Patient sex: M
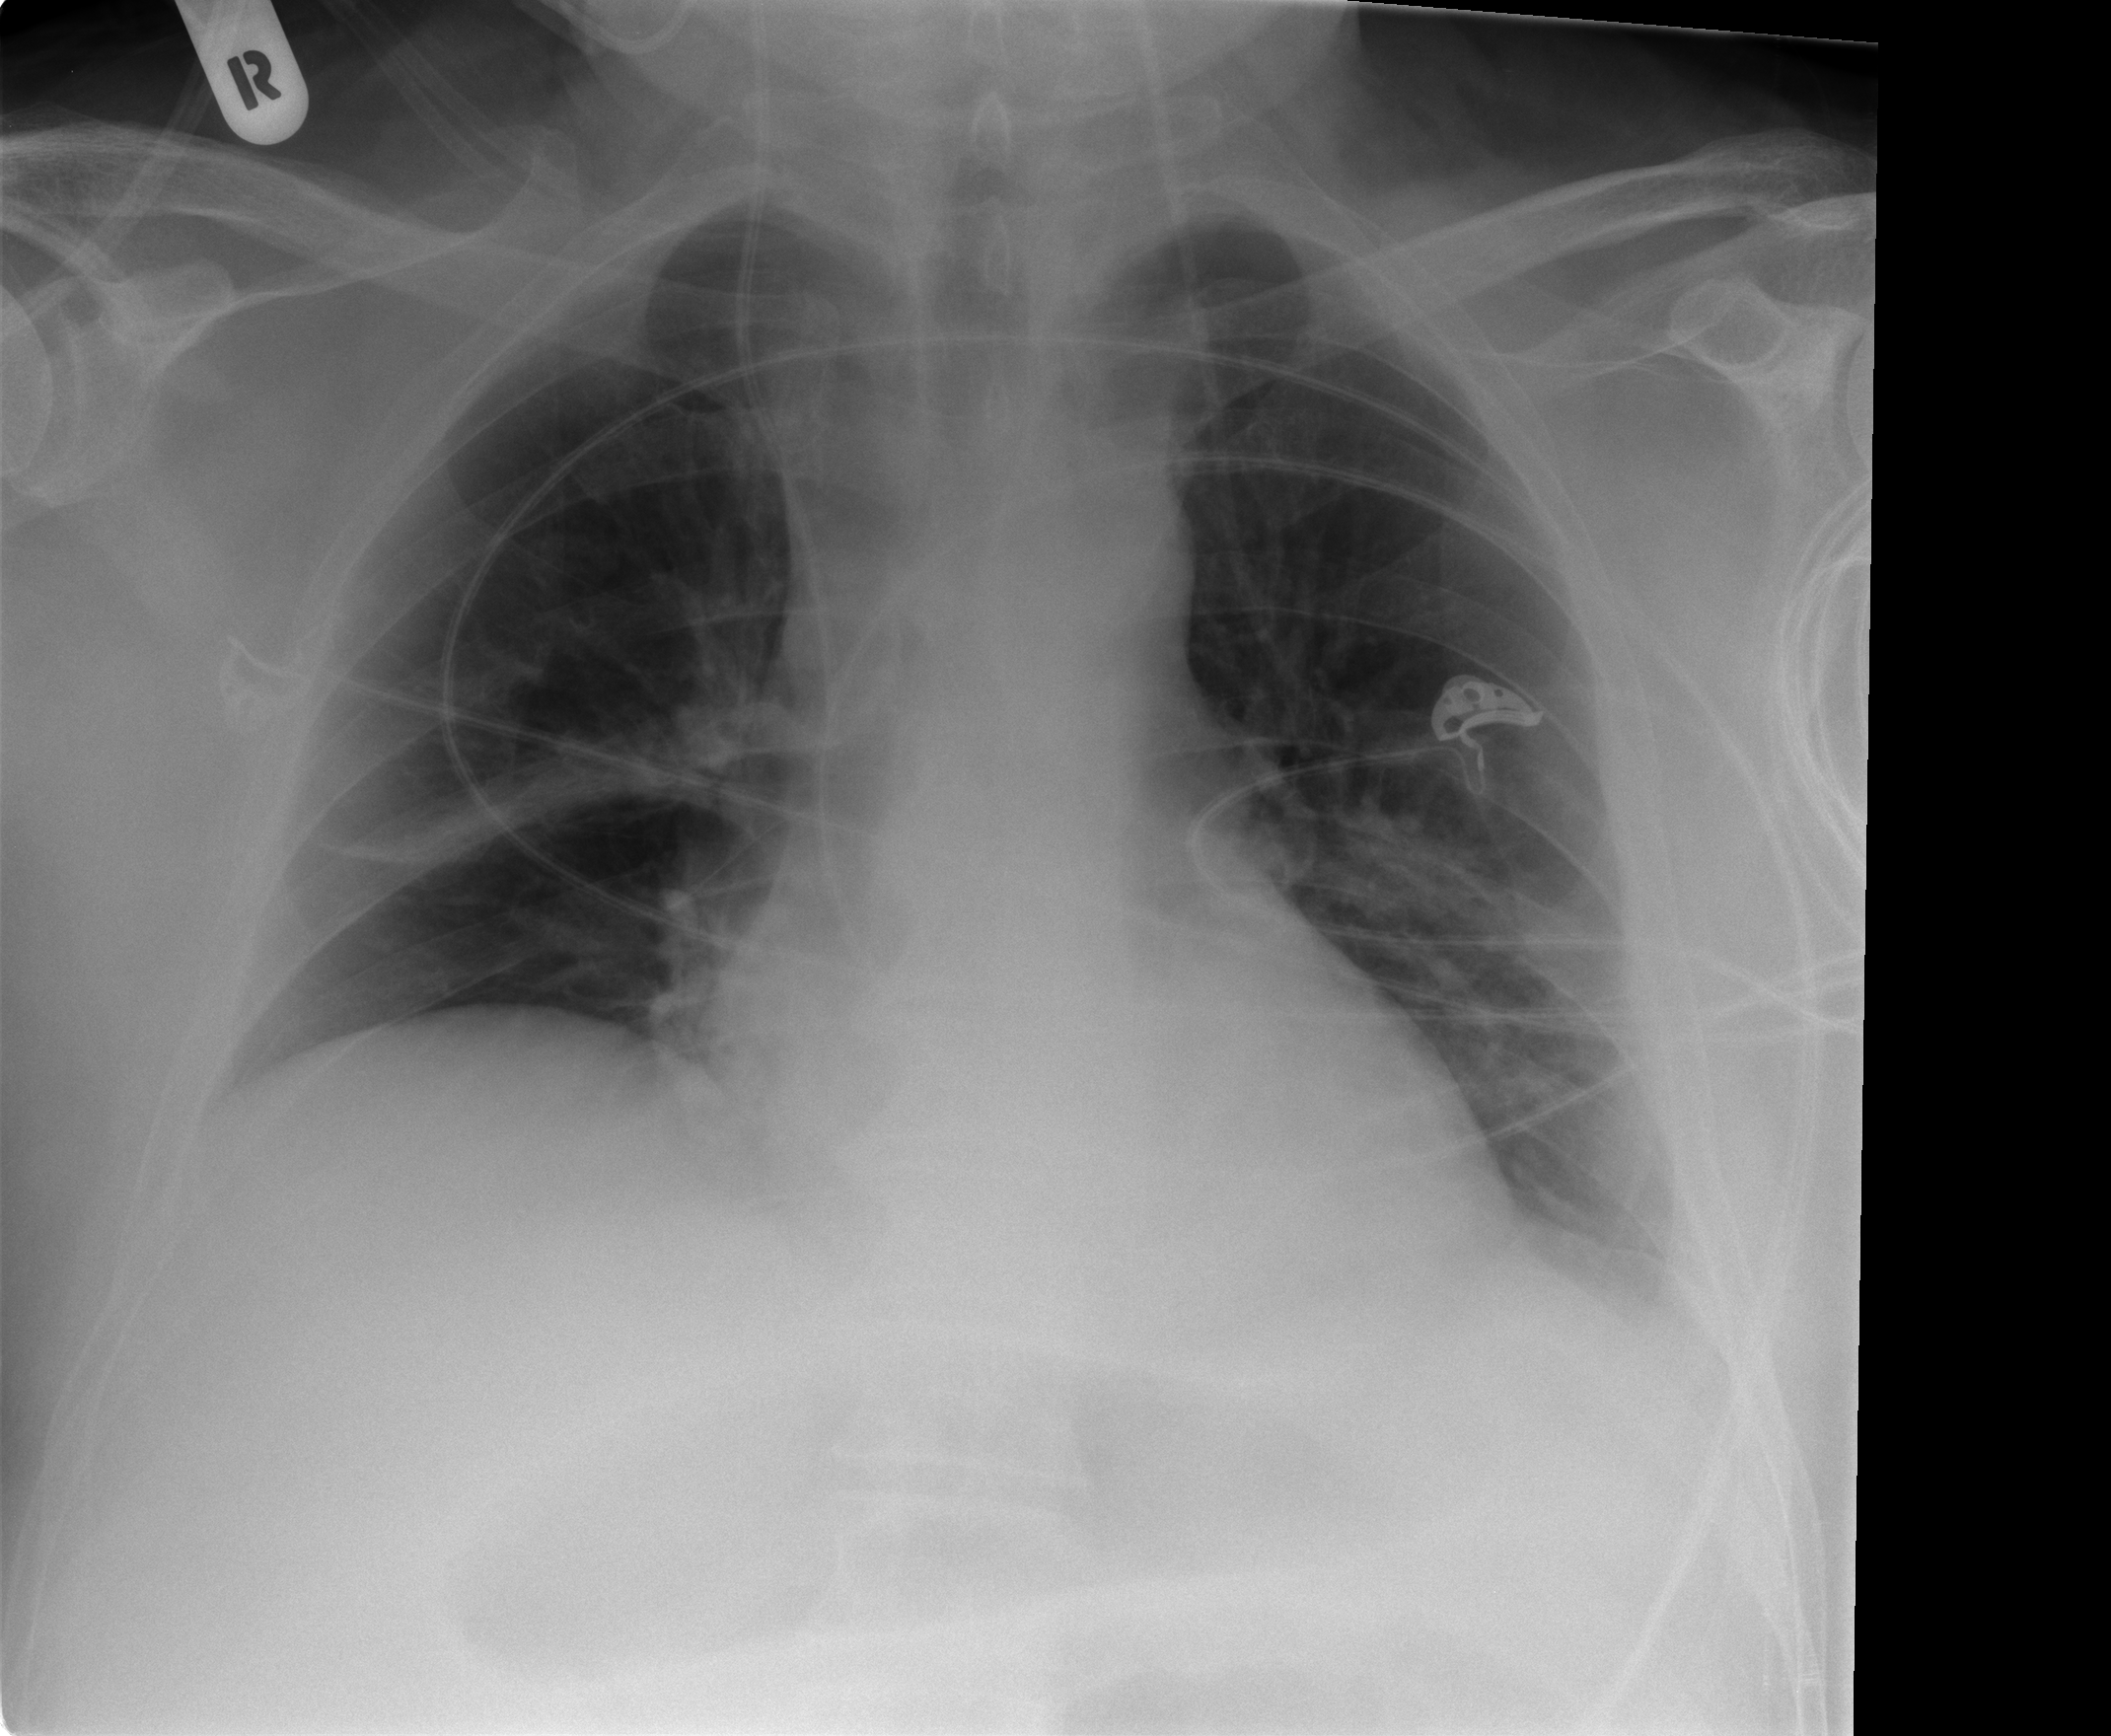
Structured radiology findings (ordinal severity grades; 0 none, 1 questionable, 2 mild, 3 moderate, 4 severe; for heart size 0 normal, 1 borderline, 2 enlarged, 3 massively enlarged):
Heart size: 0
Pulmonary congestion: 0
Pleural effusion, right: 1
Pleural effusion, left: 0
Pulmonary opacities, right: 0
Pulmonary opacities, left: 0
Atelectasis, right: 1
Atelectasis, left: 1